Interaction volume radius: 5 \u00c5
Interaction volume height: 20 \u00c5
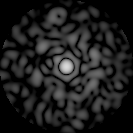
Disorder parameter: 0.8335